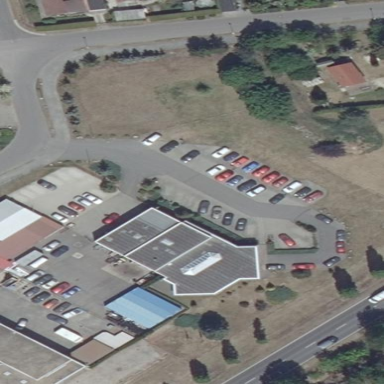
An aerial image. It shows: Commercial area with car shop enclosed by chain link fence.